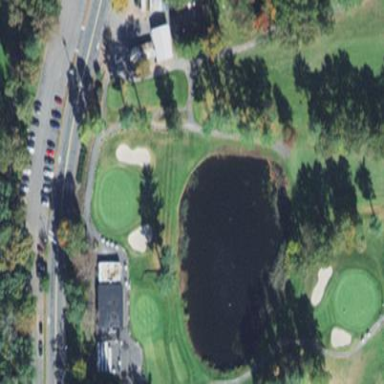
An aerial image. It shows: Water hazard on golf course. The hazard is natural water feature.